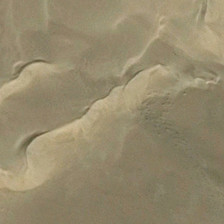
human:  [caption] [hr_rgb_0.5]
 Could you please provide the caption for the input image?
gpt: there are many small sand dunes in the desert .

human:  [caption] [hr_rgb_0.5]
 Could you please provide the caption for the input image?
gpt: the desert is endless and cannot survive any plant .

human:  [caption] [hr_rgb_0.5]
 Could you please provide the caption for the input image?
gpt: there are many small sand dunes in the desert .

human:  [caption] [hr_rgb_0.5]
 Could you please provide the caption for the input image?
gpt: the desert is endless and cannot survive any plant .

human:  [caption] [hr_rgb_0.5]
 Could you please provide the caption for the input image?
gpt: there are many small sand dunes in the desert .